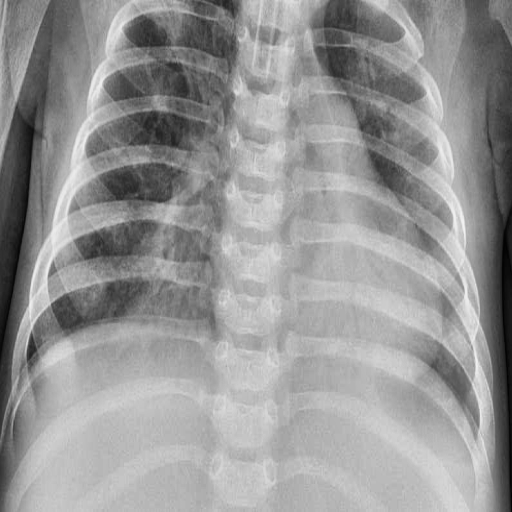
Finding: PNEUMONIA